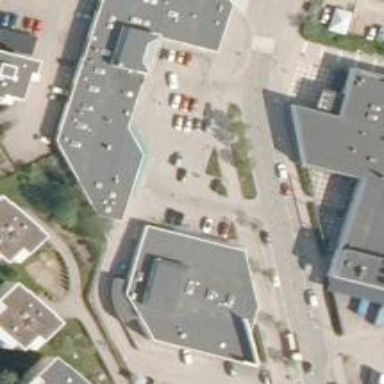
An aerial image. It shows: Fitness center located in leisure land.